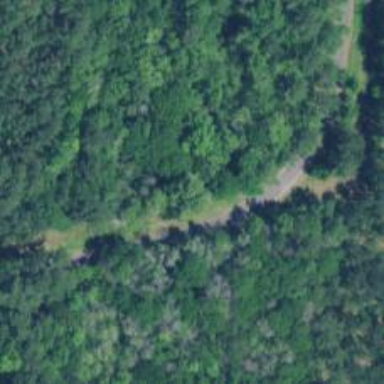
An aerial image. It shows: Culvert tunnel.